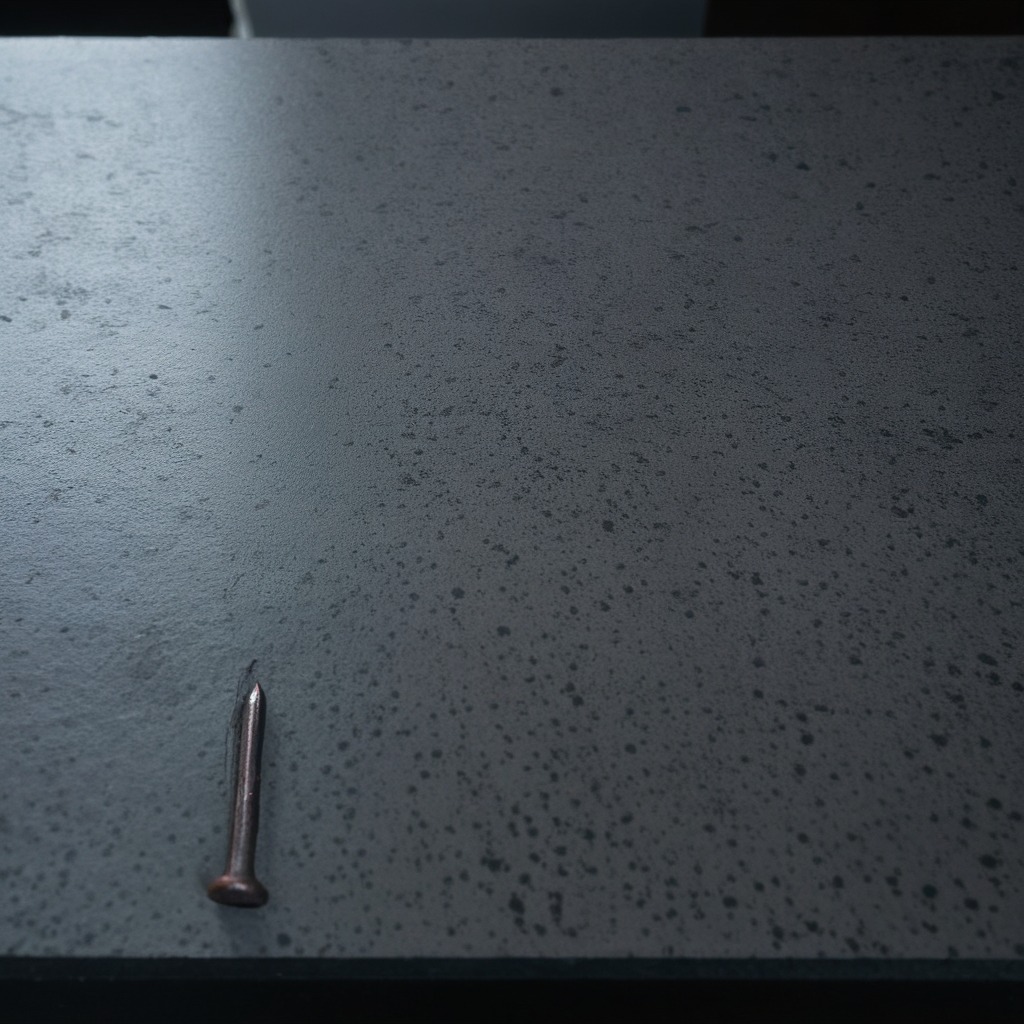
An iron nail is lying on a clean granite table inside a workshop at night.